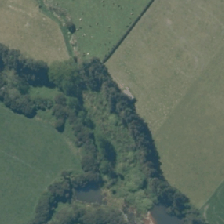
Land cover: lake_pond